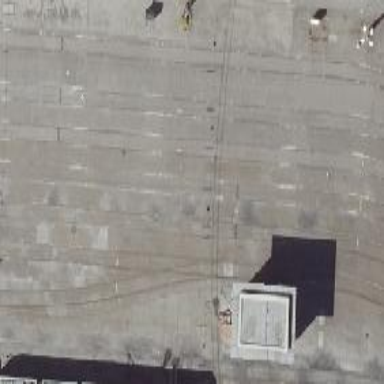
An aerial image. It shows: Tram railway running through service yard with electrified contact lines.